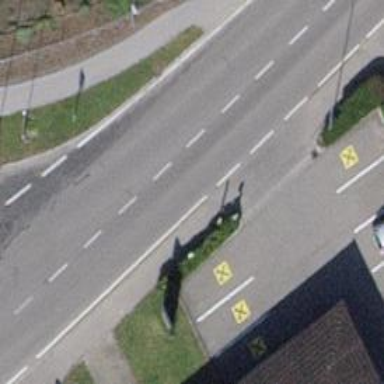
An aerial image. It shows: Secondary road with asphalt surface. The sidewalk on the right also has asphalt surface.